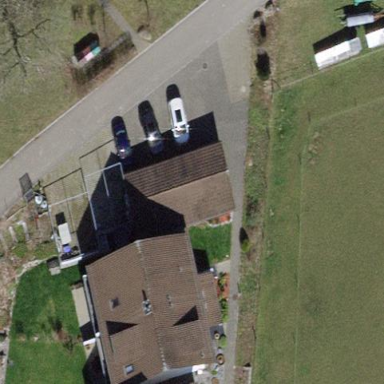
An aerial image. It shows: Group of garages.